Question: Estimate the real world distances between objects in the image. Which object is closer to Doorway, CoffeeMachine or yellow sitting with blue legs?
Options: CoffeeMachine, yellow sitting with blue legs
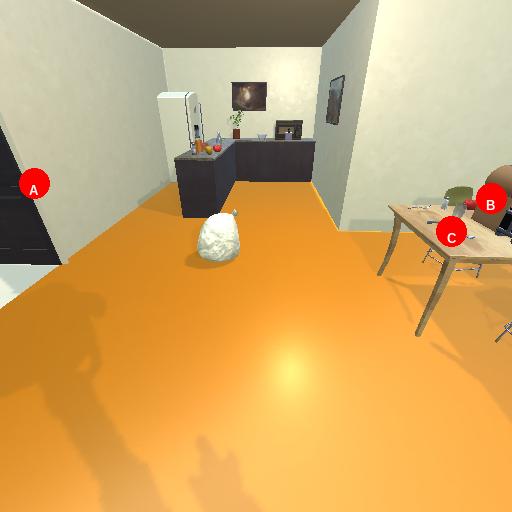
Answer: CoffeeMachine